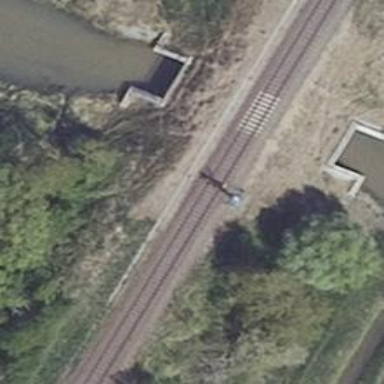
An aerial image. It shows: Railway embankment with one track.